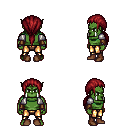
a pixel art fantasy rpg character, male body template, orc, green skin, steel arm armor, gold greaves, brunette ponytail hairstyle, cloth bracers, brown shoes, four views (front, back, left, right), 2x2 character sprite sheet, small pixel art, hard edges, no anti-aliasing